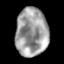
Tissue: lung
Cell type: Others
Senescence score: 0.2071
Nuclear area (px): 1534
Mean DAPI intensity: 156.838